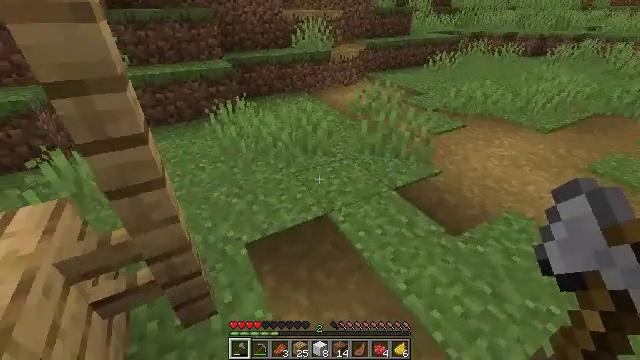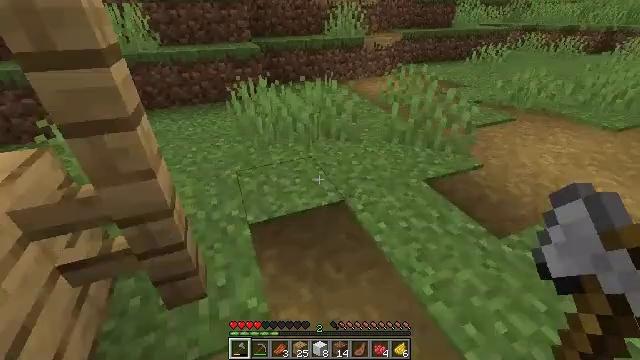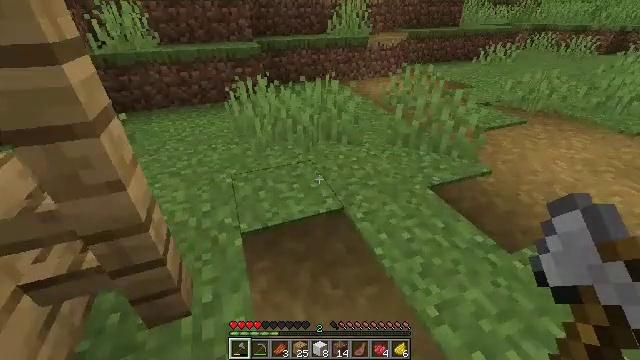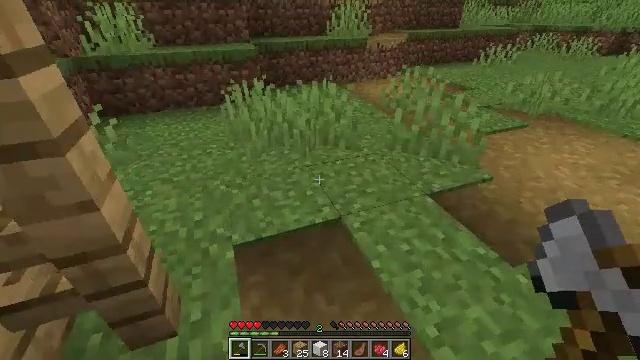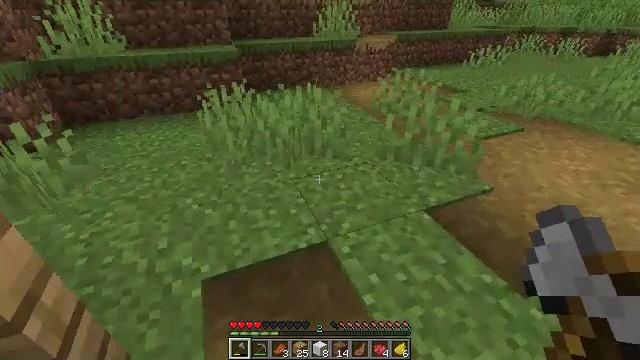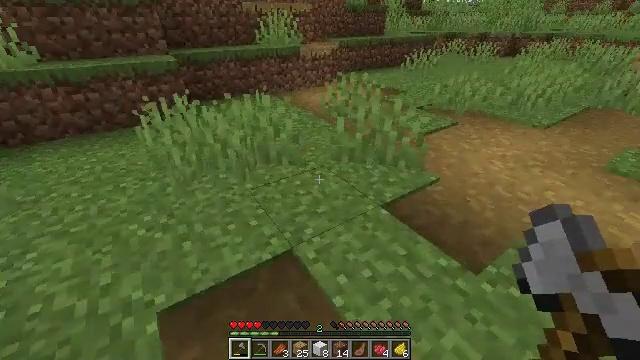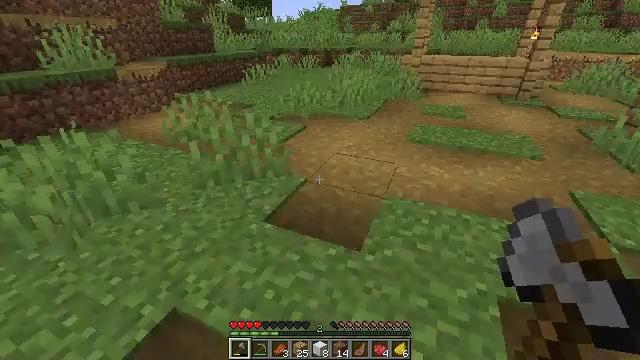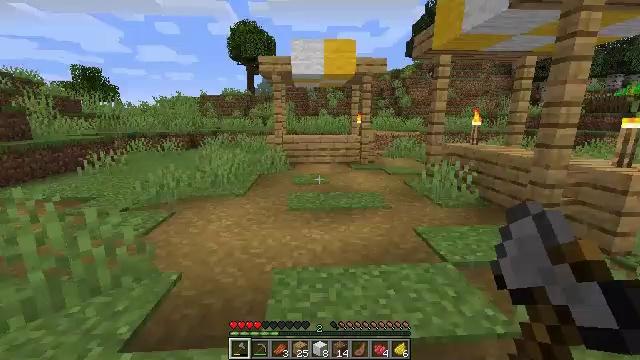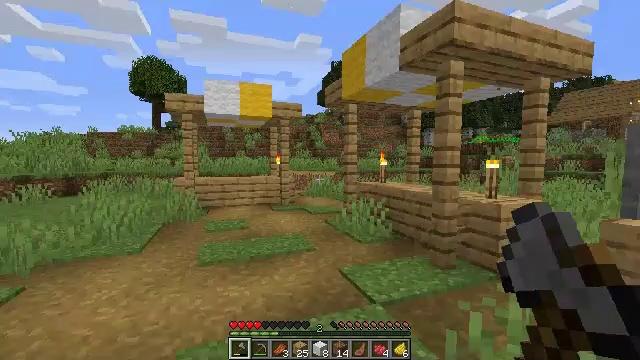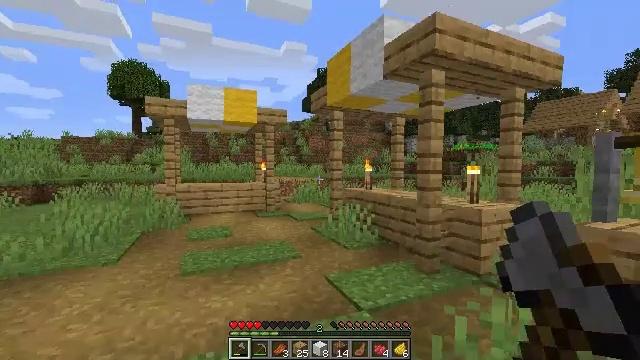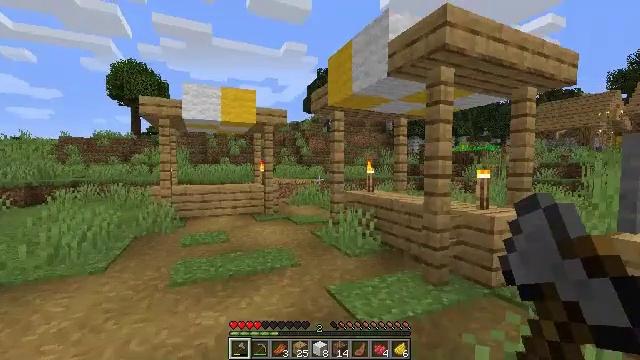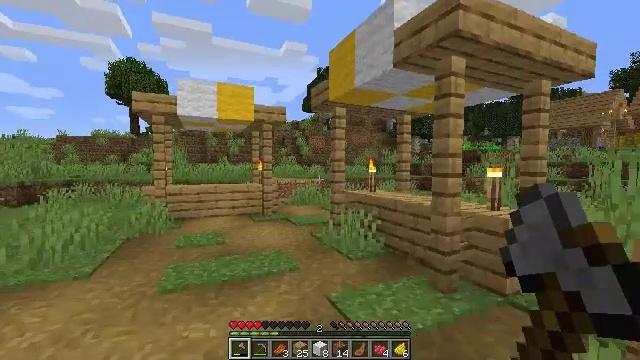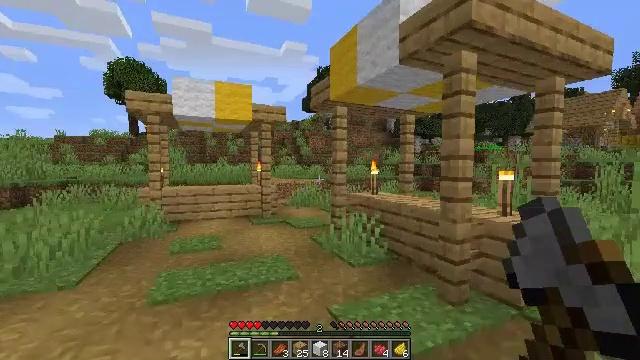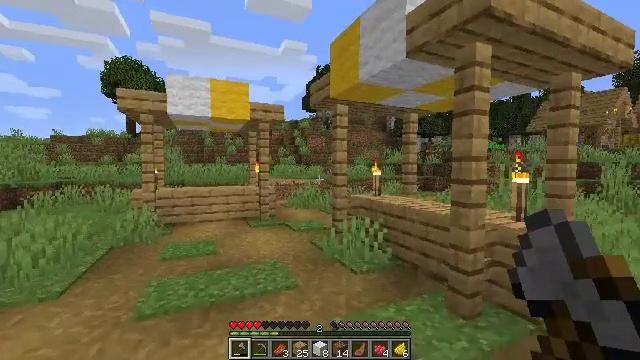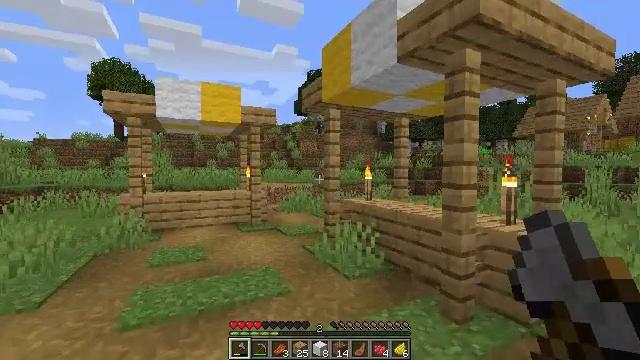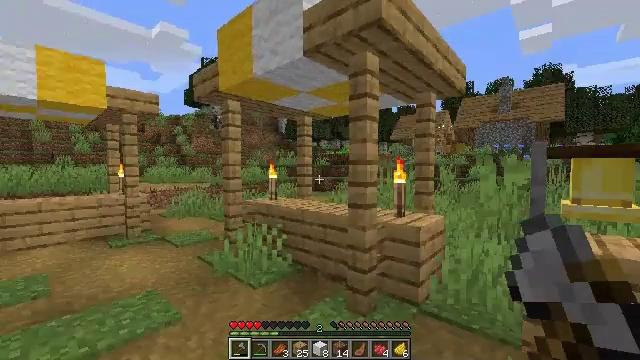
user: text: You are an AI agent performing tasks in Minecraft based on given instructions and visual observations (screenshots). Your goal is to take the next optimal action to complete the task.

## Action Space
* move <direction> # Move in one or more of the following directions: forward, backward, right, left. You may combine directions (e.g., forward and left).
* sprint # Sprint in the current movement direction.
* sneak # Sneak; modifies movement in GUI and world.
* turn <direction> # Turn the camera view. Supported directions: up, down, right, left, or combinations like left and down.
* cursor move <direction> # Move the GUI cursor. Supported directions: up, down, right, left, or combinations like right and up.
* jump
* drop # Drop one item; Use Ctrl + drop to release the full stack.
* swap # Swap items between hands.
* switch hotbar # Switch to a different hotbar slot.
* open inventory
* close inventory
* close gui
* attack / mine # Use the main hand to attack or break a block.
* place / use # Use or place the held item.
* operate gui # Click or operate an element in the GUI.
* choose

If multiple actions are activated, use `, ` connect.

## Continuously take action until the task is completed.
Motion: motion action
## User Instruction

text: Mine the white wool block.
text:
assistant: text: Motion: move forward, turn left
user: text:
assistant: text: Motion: move forward, turn left
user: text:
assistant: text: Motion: move forward
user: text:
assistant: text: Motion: turn right
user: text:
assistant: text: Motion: turn right and up
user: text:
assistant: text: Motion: turn right and up
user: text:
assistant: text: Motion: move forward, turn right and up
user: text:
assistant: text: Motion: move forward, turn right and up
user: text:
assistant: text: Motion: move forward, turn right and up
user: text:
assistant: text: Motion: move forward
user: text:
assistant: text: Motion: move forward
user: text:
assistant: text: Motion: move forward
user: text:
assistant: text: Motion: move forward
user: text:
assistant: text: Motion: move forward, turn right
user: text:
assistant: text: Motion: move forward, turn right
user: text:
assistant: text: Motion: turn right and down
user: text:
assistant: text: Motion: turn right and up
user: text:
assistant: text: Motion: turn right and up
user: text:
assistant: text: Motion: no_op
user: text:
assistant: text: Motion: move right
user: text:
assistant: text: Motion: move right
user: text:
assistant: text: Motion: move right
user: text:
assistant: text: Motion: move right
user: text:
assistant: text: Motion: move right
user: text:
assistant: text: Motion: move right
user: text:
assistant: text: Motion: move right
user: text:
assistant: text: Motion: move forward and move right, turn left and down
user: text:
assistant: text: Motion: move forward and move right, turn left and down
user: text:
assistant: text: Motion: move forward and move right, turn left and down
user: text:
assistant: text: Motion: move forward and move right, turn left and down